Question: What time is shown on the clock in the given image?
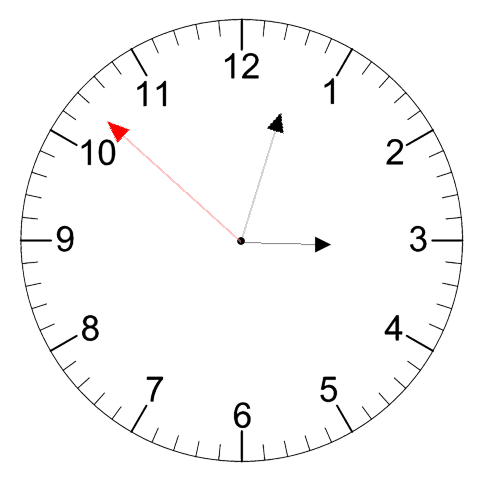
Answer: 03:02:52